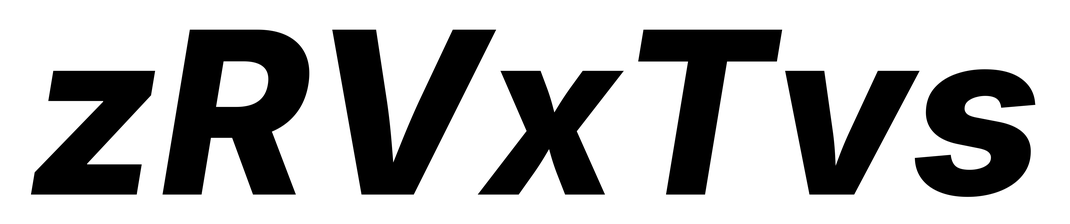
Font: Inter-Italic_ExtraBold_Italic